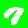
Digit: 7